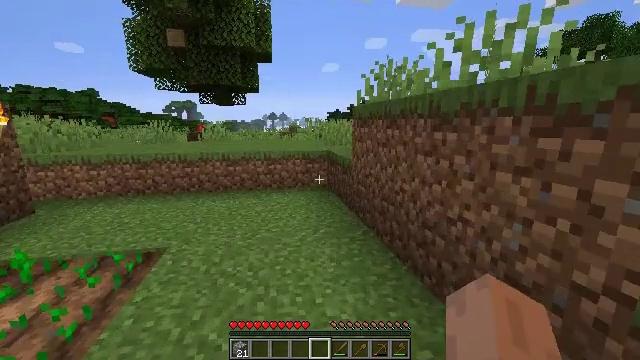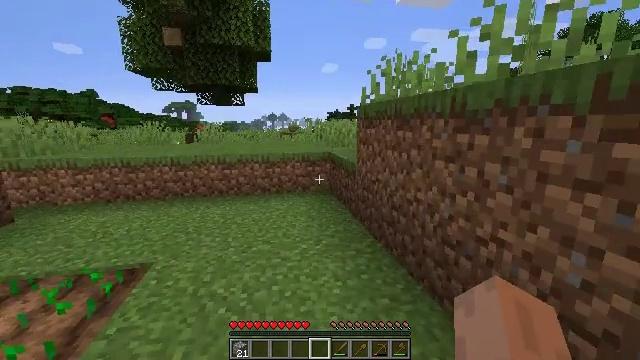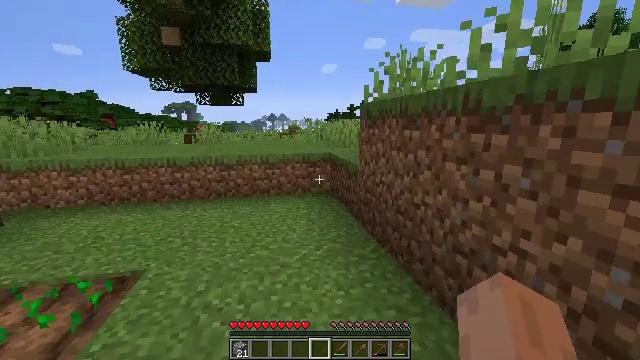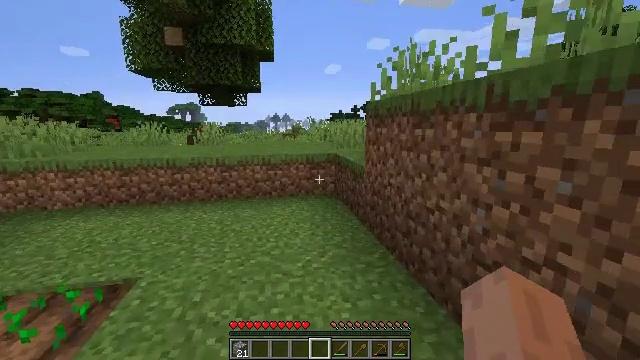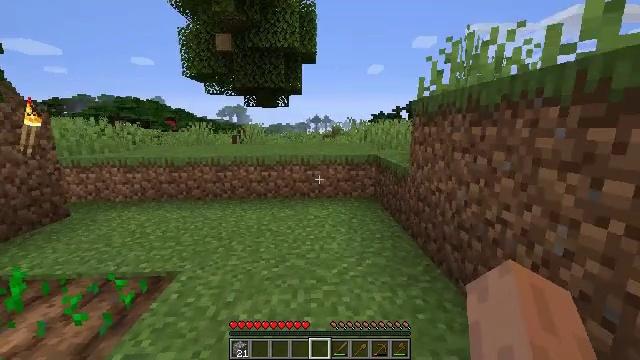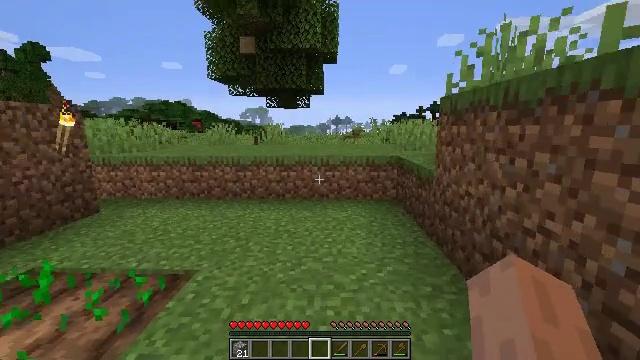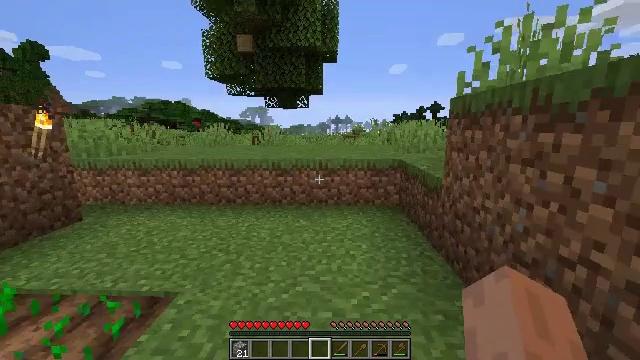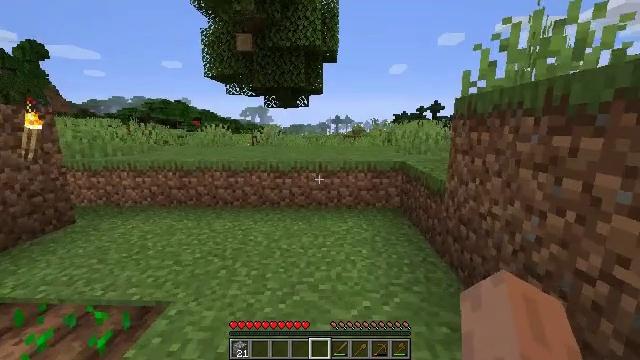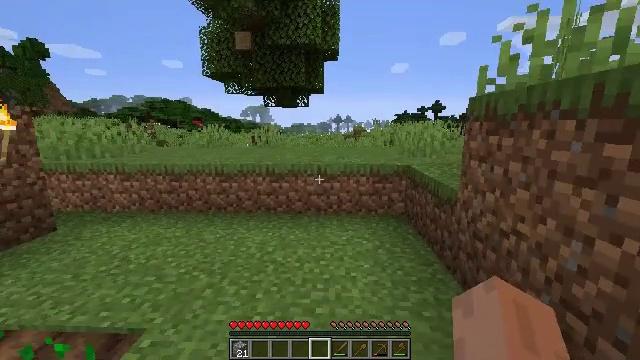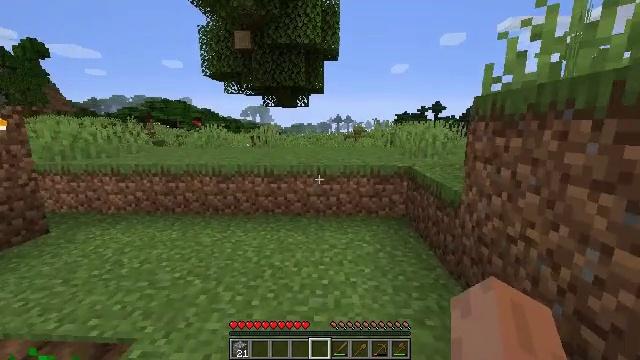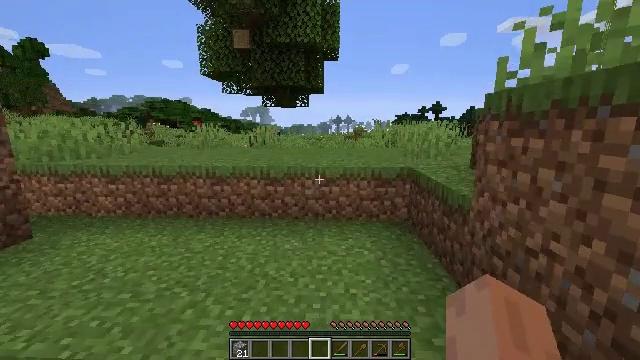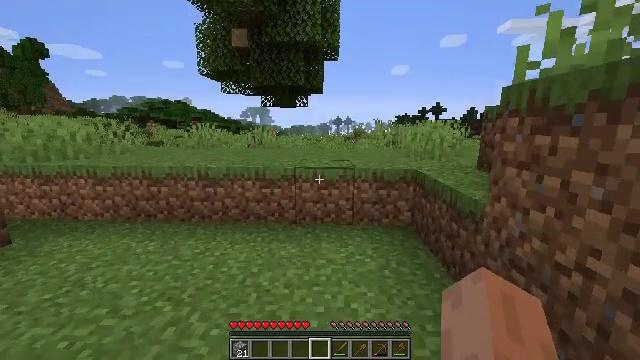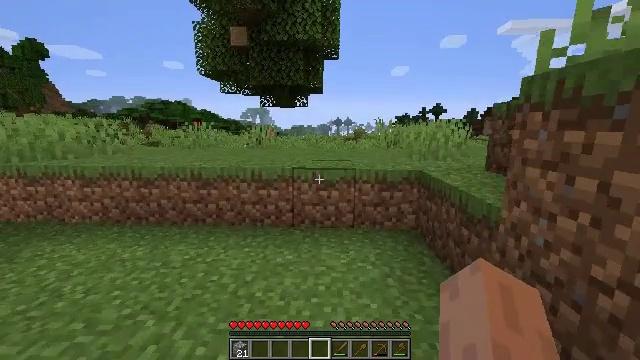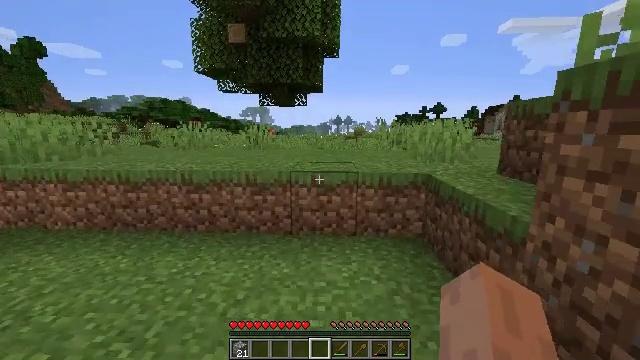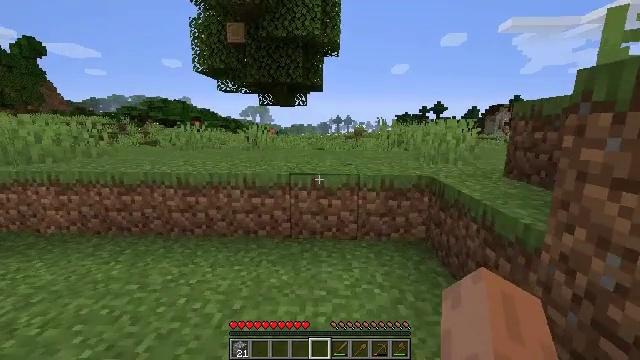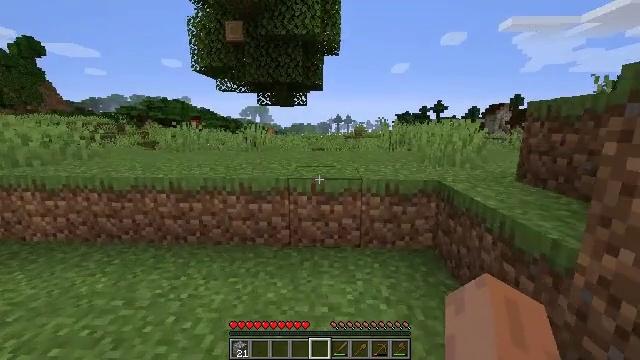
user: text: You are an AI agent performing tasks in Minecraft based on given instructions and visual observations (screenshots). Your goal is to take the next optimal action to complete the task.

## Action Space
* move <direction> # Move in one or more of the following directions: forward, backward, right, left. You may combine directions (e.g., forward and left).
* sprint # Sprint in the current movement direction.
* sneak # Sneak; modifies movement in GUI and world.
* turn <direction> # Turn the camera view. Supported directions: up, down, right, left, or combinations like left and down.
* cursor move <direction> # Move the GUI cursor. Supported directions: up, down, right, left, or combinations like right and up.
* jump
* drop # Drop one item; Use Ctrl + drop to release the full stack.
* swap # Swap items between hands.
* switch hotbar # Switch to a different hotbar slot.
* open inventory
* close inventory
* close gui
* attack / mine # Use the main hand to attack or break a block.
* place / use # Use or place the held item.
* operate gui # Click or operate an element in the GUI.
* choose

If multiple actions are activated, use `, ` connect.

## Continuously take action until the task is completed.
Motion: motion action
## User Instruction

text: Break the tree to get oak logs.
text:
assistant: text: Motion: move forward
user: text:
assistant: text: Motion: move forward
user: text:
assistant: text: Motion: move forward
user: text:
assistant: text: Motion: move forward, turn left
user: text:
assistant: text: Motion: move forward, turn left
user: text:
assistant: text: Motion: move forward
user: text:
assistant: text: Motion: move forward
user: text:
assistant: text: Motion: move forward
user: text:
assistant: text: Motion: move forward
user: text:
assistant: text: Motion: move forward
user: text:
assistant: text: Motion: move forward
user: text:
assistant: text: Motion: move forward
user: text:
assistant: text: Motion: move forward
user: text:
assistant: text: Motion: move forward
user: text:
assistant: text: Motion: move forward
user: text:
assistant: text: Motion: move forward
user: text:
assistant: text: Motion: move forward
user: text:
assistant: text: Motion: move forward
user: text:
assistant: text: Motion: move forward
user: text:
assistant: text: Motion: move forward
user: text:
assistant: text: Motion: move forward, turn left
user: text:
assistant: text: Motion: move forward, turn left
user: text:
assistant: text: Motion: move forward, turn left
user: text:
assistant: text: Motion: move forward, turn left
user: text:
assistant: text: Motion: move forward
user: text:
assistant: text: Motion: move forward
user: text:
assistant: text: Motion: move forward
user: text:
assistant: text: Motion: move forward
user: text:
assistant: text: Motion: move forward
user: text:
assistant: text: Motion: move forward, turn right